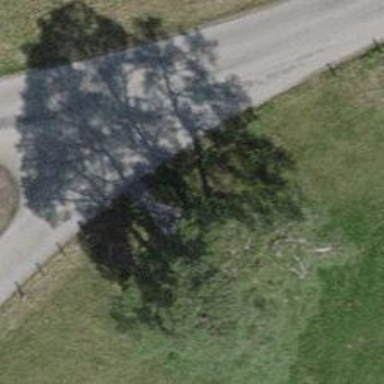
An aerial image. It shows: Brown bench in the vicinity.